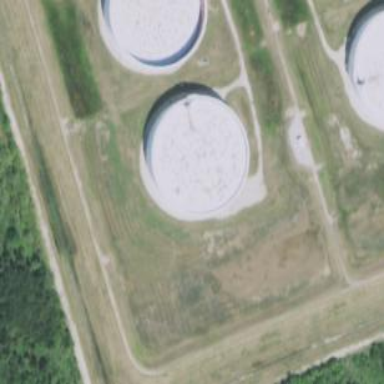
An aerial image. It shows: Storage tank which is man-made.